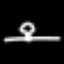
Label: mushroom